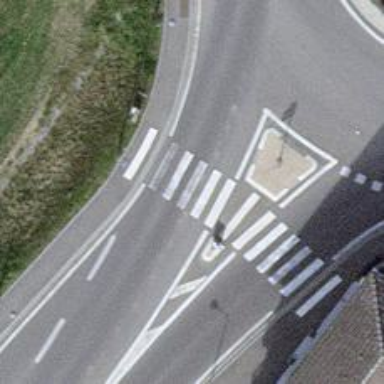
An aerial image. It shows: Uncontrolled zebra crossing with central island.